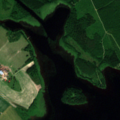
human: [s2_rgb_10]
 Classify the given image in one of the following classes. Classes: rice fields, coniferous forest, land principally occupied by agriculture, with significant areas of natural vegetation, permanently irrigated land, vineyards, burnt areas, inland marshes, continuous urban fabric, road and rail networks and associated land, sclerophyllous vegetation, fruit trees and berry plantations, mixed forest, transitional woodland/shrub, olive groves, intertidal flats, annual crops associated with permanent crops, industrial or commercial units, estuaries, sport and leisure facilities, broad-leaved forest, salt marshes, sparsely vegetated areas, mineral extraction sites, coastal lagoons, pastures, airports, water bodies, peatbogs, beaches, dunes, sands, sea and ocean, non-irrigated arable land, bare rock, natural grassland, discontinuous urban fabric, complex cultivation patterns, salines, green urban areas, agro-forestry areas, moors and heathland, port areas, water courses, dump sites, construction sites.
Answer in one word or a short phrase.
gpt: non-irrigated arable land, land principally occupied by agriculture, with significant areas of natural vegetation, mixed forest, inland marshes, water bodies